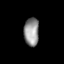
Tissue: lung
Cell type: Endothelial cells
Senescence score: 0.5903
Nuclear area (px): 417
Mean DAPI intensity: 146.695